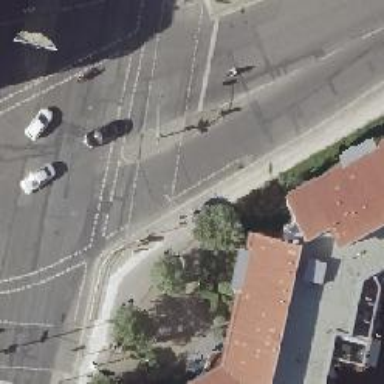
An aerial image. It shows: Road crossing with traffic signals and central island.